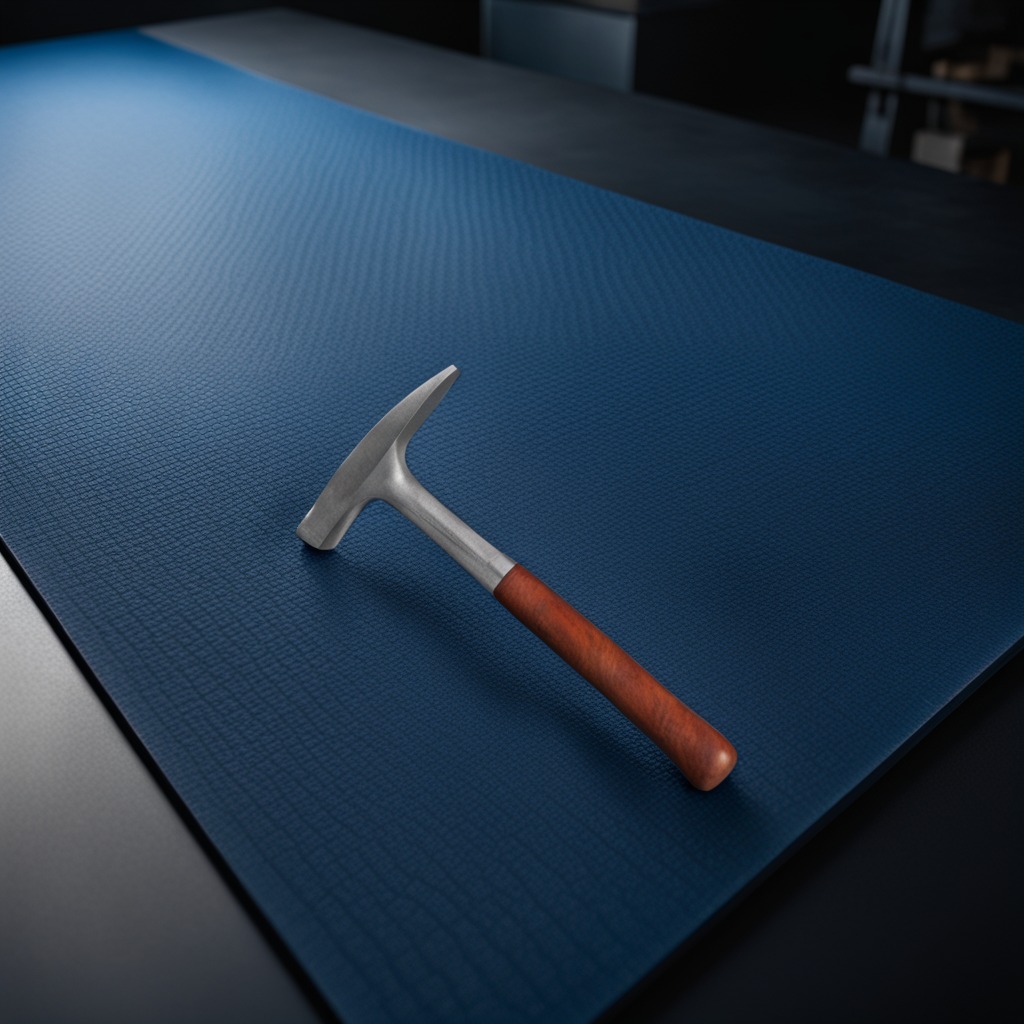
A hammer is lying on a clean granite tabletop covered with a blue rubber mat inside a workshop at night.